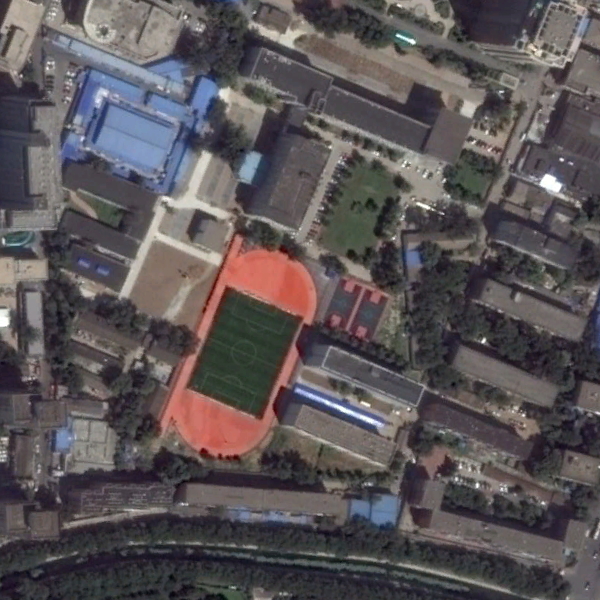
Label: School